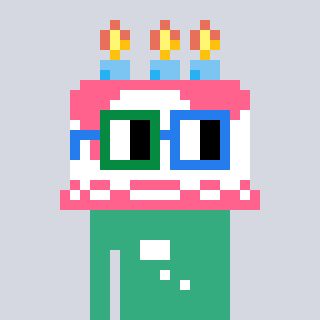
a pixel art character with square green and blue glasses, a cake-shaped head and a teal-colored body on a cool background